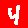
Digit: 4